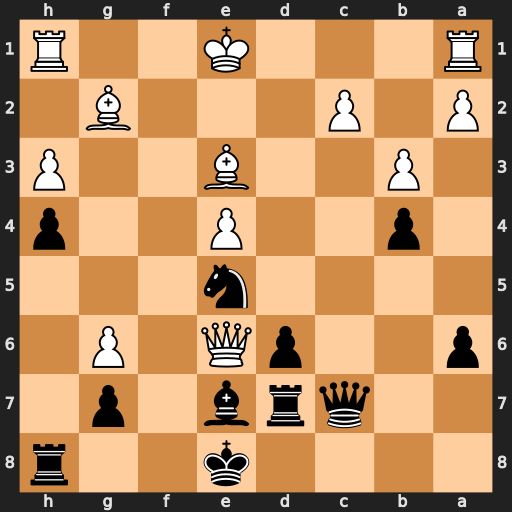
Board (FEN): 4k2r/2qrb1p1/p2pQ1P1/4n3/1p2P2p/1P2B2P/P1P3B1/R3K2R
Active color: b
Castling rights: KQk
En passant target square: -
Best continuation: Qc3+ Ke2 Qxc2+ Bd2 Qd3+